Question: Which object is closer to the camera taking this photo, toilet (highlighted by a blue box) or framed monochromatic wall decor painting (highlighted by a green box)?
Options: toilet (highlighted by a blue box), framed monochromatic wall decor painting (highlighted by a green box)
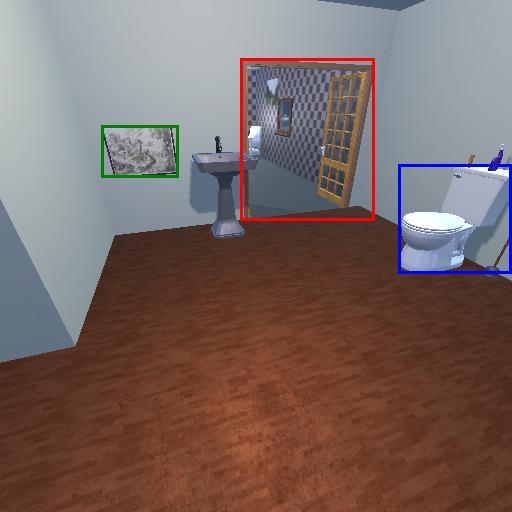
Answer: toilet (highlighted by a blue box)